Question: I am working on my application, I want to hide the bottom toolbar so I can draw where that is, but I can't figure out how to do this.
Also, I used a tutorial to help with the drawing, but I can't figure out why it is stopping the drawing at the top of the screen.

'''
- (void)viewDidLoad {
[super viewDidLoad];
drawImage = [[UIImageView alloc] initWithImage:nil];
drawImage.frame = self.view.frame;
[self.view addSubview:drawImage];
self.view.backgroundColor = [UIColor lightGrayColor];
mouseMoved = 0;
}
- (void)touchesBegan:(NSSet *)touches withEvent:(UIEvent *)event {
mouseSwiped = NO;
UITouch *touch = [touches anyObject];
if ([touch tapCount] == 2) {
drawImage.image = nil;
return;
}
lastPoint = [touch locationInView:self.view];
lastPoint.y -= 20;
}
- (void)touchesMoved:(NSSet *)touches withEvent:(UIEvent *)event {
mouseSwiped = YES;
UITouch *touch = [touches anyObject];
CGPoint currentPoint = [touch locationInView:self.view];
currentPoint.y -= 20;
UIGraphicsBeginImageContext(self.view.frame.size);
[drawImage.image drawInRect:CGRectMake(0, 0, self.view.frame.size.width, self.view.frame.size.height)];
CGContextSetLineCap(UIGraphicsGetCurrentContext(), kCGLineCapRound);
CGContextSetLineWidth(UIGraphicsGetCurrentContext(), 5.0);
CGContextSetRGBStrokeColor(UIGraphicsGetCurrentContext(), 1.0, 0.0, 0.0, 1.0);
CGContextBeginPath(UIGraphicsGetCurrentContext());
CGContextMoveToPoint(UIGraphicsGetCurrentContext(), lastPoint.x, lastPoint.y);
CGContextAddLineToPoint(UIGraphicsGetCurrentContext(), currentPoint.x, currentPoint.y);
CGContextStrokePath(UIGraphicsGetCurrentContext());
drawImage.image = UIGraphicsGetImageFromCurrentImageContext();
UIGraphicsEndImageContext();
lastPoint = currentPoint;
mouseMoved++;
if (mouseMoved == 10) {
mouseMoved = 0;
}
}
- (void)touchesEnded:(NSSet *)touches withEvent:(UIEvent *)event {
UITouch *touch = [touches anyObject];
if ([touch tapCount] == 2) {
drawImage.image = nil;
return;
}
if(!mouseSwiped) {
UIGraphicsBeginImageContext(self.view.frame.size);
[drawImage.image drawInRect:CGRectMake(0, 0, self.view.frame.size.width, self.view.frame.size.height)];
CGContextSetLineCap(UIGraphicsGetCurrentContext(), kCGLineCapRound);
CGContextSetLineWidth(UIGraphicsGetCurrentContext(), 5.0);
CGContextSetRGBStrokeColor(UIGraphicsGetCurrentContext(), 1.0, 0.0, 0.0, 1.0);
CGContextMoveToPoint(UIGraphicsGetCurrentContext(), lastPoint.x, lastPoint.y);
CGContextAddLineToPoint(UIGraphicsGetCurrentContext(), lastPoint.x, lastPoint.y);
CGContextStrokePath(UIGraphicsGetCurrentContext());
CGContextFlush(UIGraphicsGetCurrentContext());
drawImage.image = UIGraphicsGetImageFromCurrentImageContext();
UIGraphicsEndImageContext();
}
}
'''
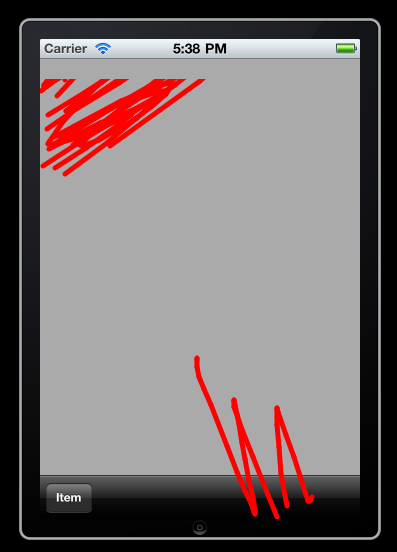
Answer: In your viewDidLoad you have:
'''
drawImage.frame = self.view.frame;
'''
To get rid of the gap at the top of your drawing, you should actually have:
'''
drawImage.frame = self.view.bounds;
'''
To understand why this works, you need to understand what the meaning of frame versus bounds is. See perhaps this question: <URL>
As for getting rid of the toolbar -- you need to tell us more about how your UI is set up. Is the view in your screenshot set up in interface builder?